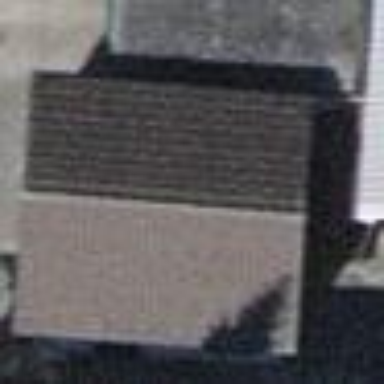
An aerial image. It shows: Garage building.